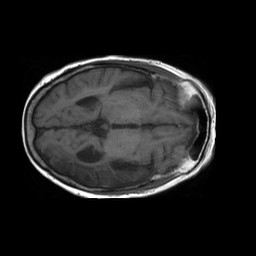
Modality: T1w
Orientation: axial
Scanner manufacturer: philips
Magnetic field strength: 1.5 T
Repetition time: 0.5153 s
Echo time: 0.011 s